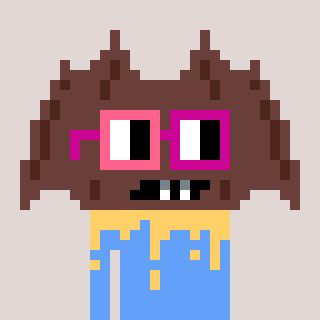
a pixel art character with square pink and red glasses, a bat-shaped head and a blue-colored body on a warm background